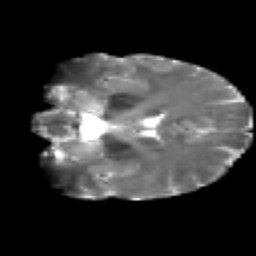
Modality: T2w
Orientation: coronal
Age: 29
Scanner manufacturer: siemens
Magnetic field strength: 3 T
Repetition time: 2.2 s
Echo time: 0.084 s